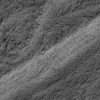
Atmospheric dust classification: not_dusty